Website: walmart
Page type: billing-address
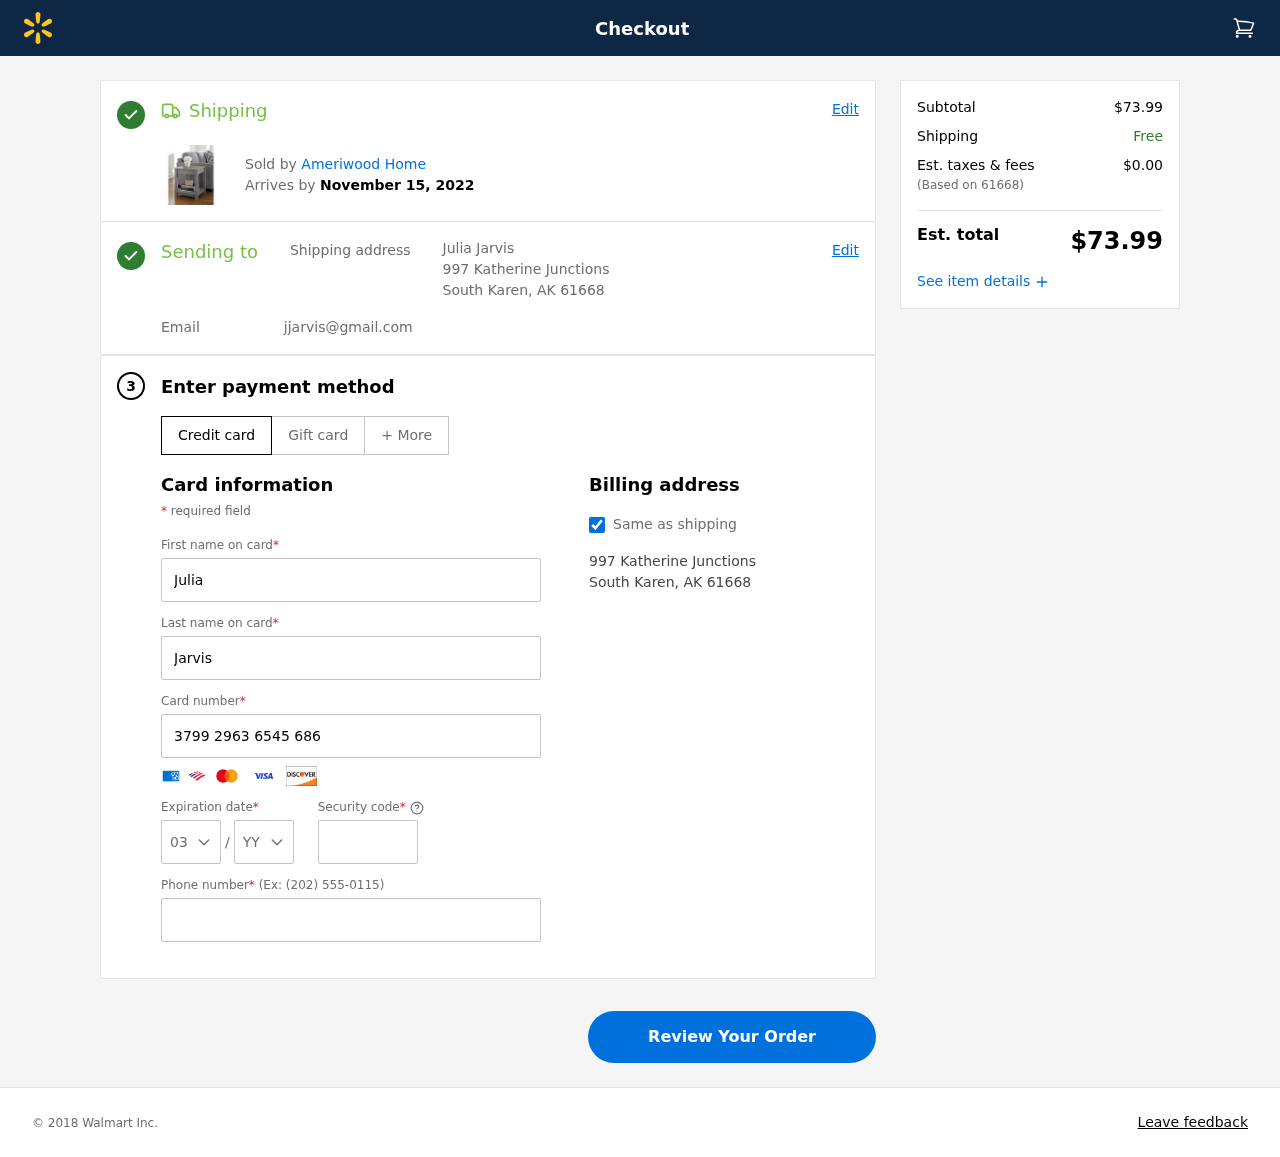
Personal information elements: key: PII_CARD_CVV
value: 7344
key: PII_CARD_EXPIRY_MONTH
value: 03
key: PII_CARD_EXPIRY_YEAR
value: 29
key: PII_CARD_NUMBER
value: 3799 2963 6545 686
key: PII_CITY_STATE_ZIP
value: South Karen, AK 61668
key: PII_EMAIL
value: jjarvis@gmail.com
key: PII_FIRSTNAME
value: Julia
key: PII_FULLNAME
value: Julia Jarvis
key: PII_LASTNAME
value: Jarvis
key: PII_PHONE
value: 9385332654
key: PII_POSTCODE
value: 61668
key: PII_STREET
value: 997 Katherine Junctions
Product elements: key: PRODUCT1_BRAND
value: Ameriwood Home
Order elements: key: ORDER_DELIVERY_DATE
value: November 15, 2022
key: ORDER_SUBTOTAL
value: $73.99
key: ORDER_TAX
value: $0.00
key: ORDER_TOTAL
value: $73.99